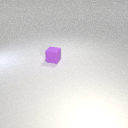
small purple rubber cube